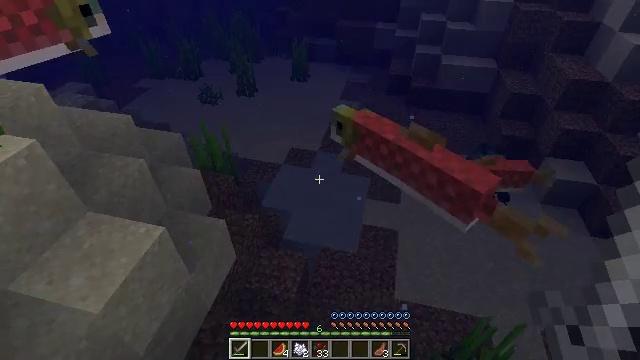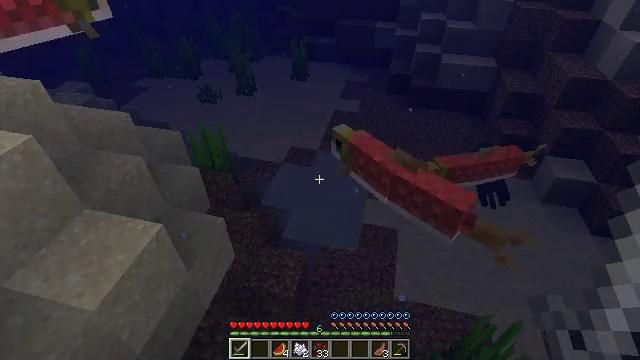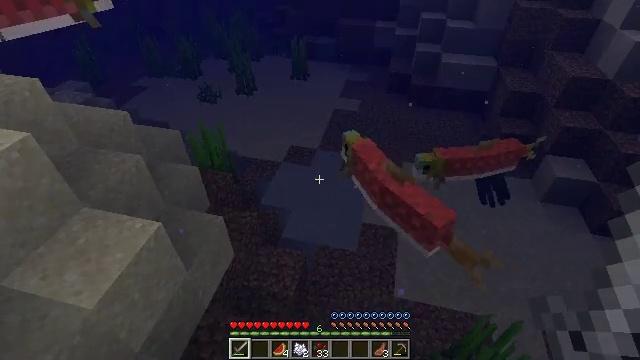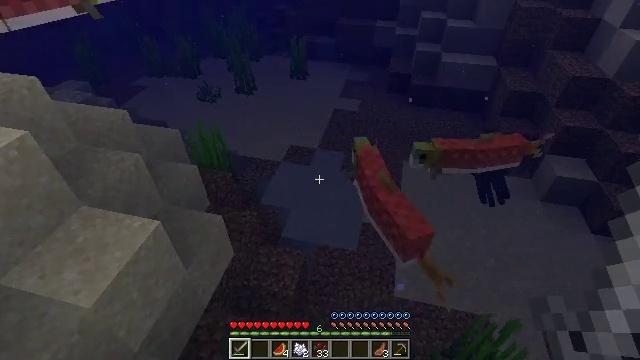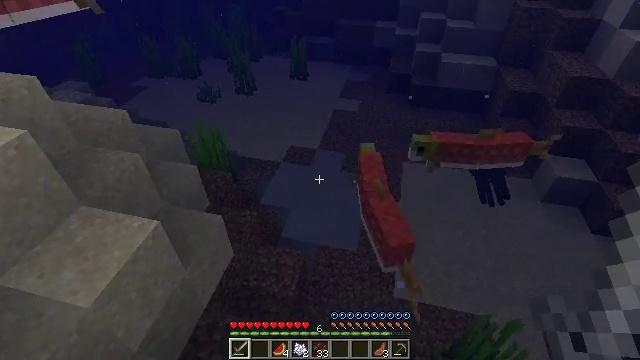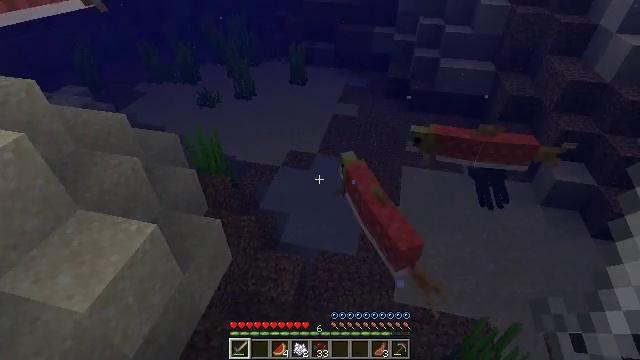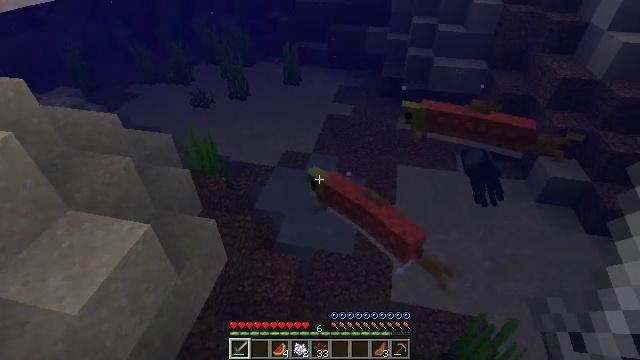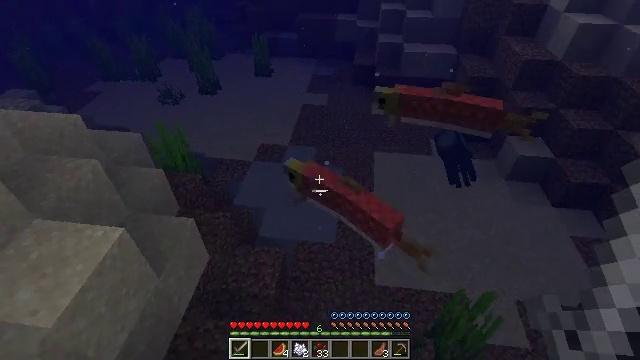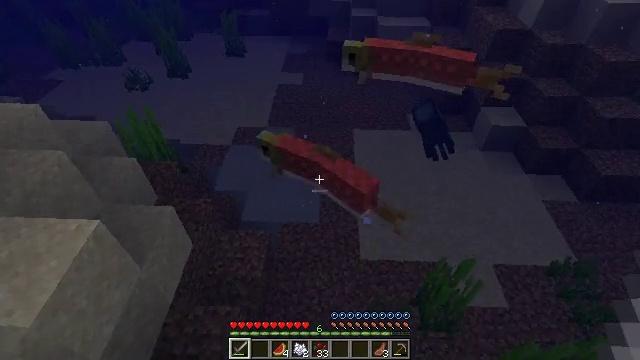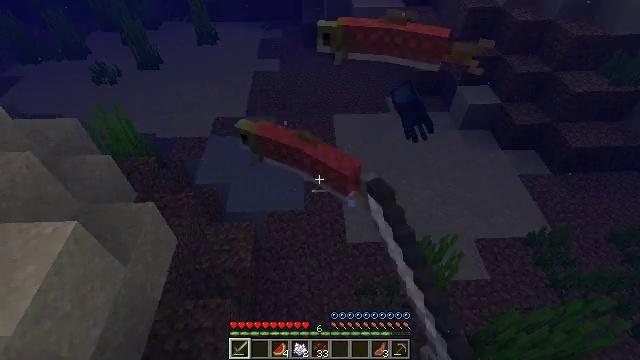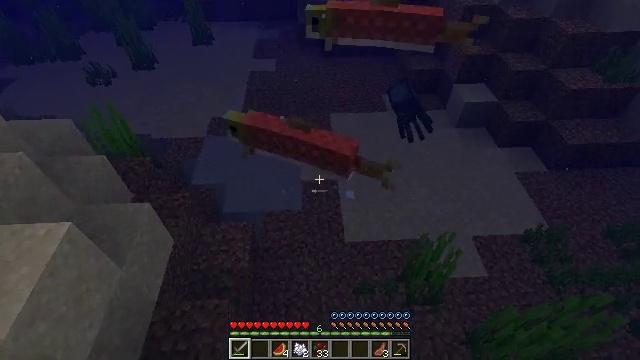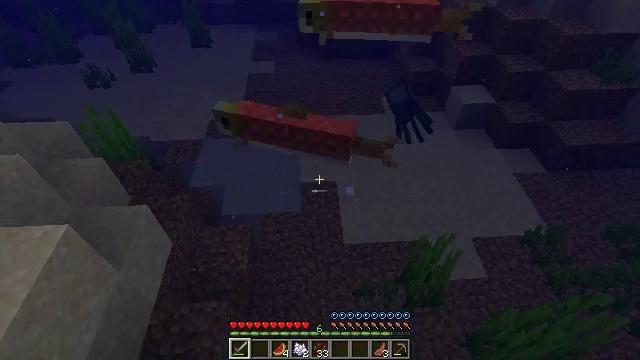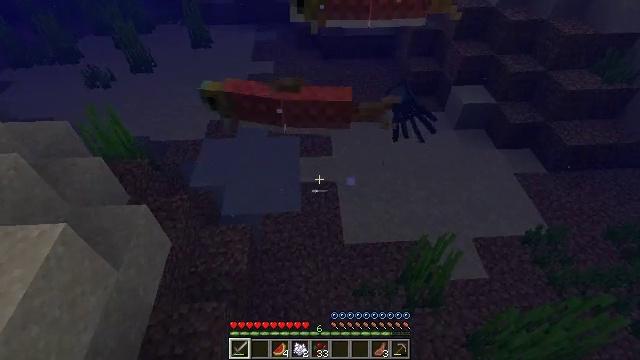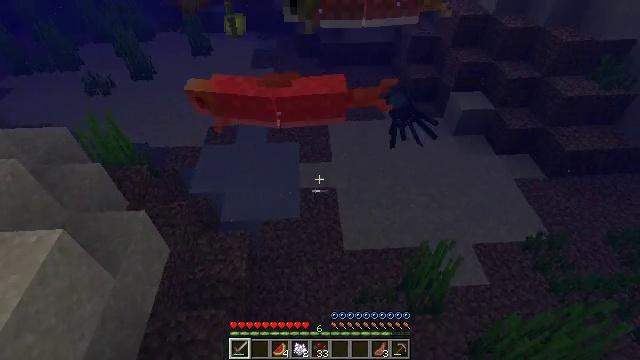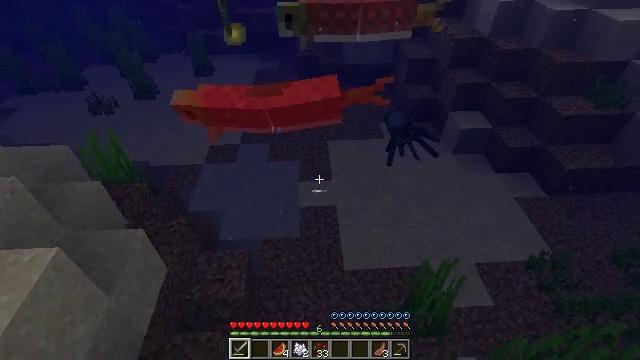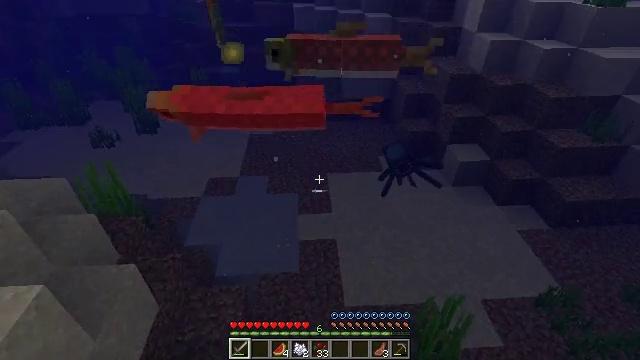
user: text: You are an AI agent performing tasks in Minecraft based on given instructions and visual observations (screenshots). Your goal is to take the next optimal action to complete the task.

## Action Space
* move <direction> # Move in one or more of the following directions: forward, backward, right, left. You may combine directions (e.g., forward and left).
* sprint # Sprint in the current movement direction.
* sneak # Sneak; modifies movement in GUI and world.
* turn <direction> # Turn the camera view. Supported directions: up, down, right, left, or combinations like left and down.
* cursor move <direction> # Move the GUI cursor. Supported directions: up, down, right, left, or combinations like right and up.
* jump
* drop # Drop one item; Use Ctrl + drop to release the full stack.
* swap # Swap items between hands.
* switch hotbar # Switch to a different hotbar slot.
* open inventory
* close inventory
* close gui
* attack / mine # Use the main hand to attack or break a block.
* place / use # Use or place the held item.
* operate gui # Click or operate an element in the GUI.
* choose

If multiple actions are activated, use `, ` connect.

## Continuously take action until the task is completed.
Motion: motion action
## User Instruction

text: Kill the salmon.
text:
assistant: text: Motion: no_op
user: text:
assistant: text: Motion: no_op
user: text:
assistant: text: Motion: no_op
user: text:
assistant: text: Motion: no_op
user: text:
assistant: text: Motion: no_op
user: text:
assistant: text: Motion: turn right
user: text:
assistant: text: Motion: turn right and down
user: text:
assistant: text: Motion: turn right and down, attack / mine
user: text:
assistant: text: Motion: turn right and down, attack / mine
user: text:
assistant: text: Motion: attack / mine
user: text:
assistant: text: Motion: attack / mine
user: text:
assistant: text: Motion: no_op
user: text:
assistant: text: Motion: turn up
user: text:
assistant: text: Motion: move forward, turn up
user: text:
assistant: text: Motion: move forward, turn up
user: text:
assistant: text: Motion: move forward, turn up
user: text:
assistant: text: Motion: move forward, turn up
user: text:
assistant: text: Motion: move forward, turn left and up
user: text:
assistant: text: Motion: move forward, turn left and up
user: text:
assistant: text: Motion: move forward, turn left and up
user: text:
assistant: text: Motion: move forward
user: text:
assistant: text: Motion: move forward
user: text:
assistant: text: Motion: move forward
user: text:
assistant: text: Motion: move forward
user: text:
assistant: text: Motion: move forward
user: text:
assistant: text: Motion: move forward
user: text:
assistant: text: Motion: move forward
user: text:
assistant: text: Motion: move forward
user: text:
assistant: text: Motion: move forward
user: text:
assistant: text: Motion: move forward, turn left and down